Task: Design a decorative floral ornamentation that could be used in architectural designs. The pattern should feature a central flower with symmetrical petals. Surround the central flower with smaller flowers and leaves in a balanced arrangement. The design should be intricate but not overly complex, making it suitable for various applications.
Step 190:
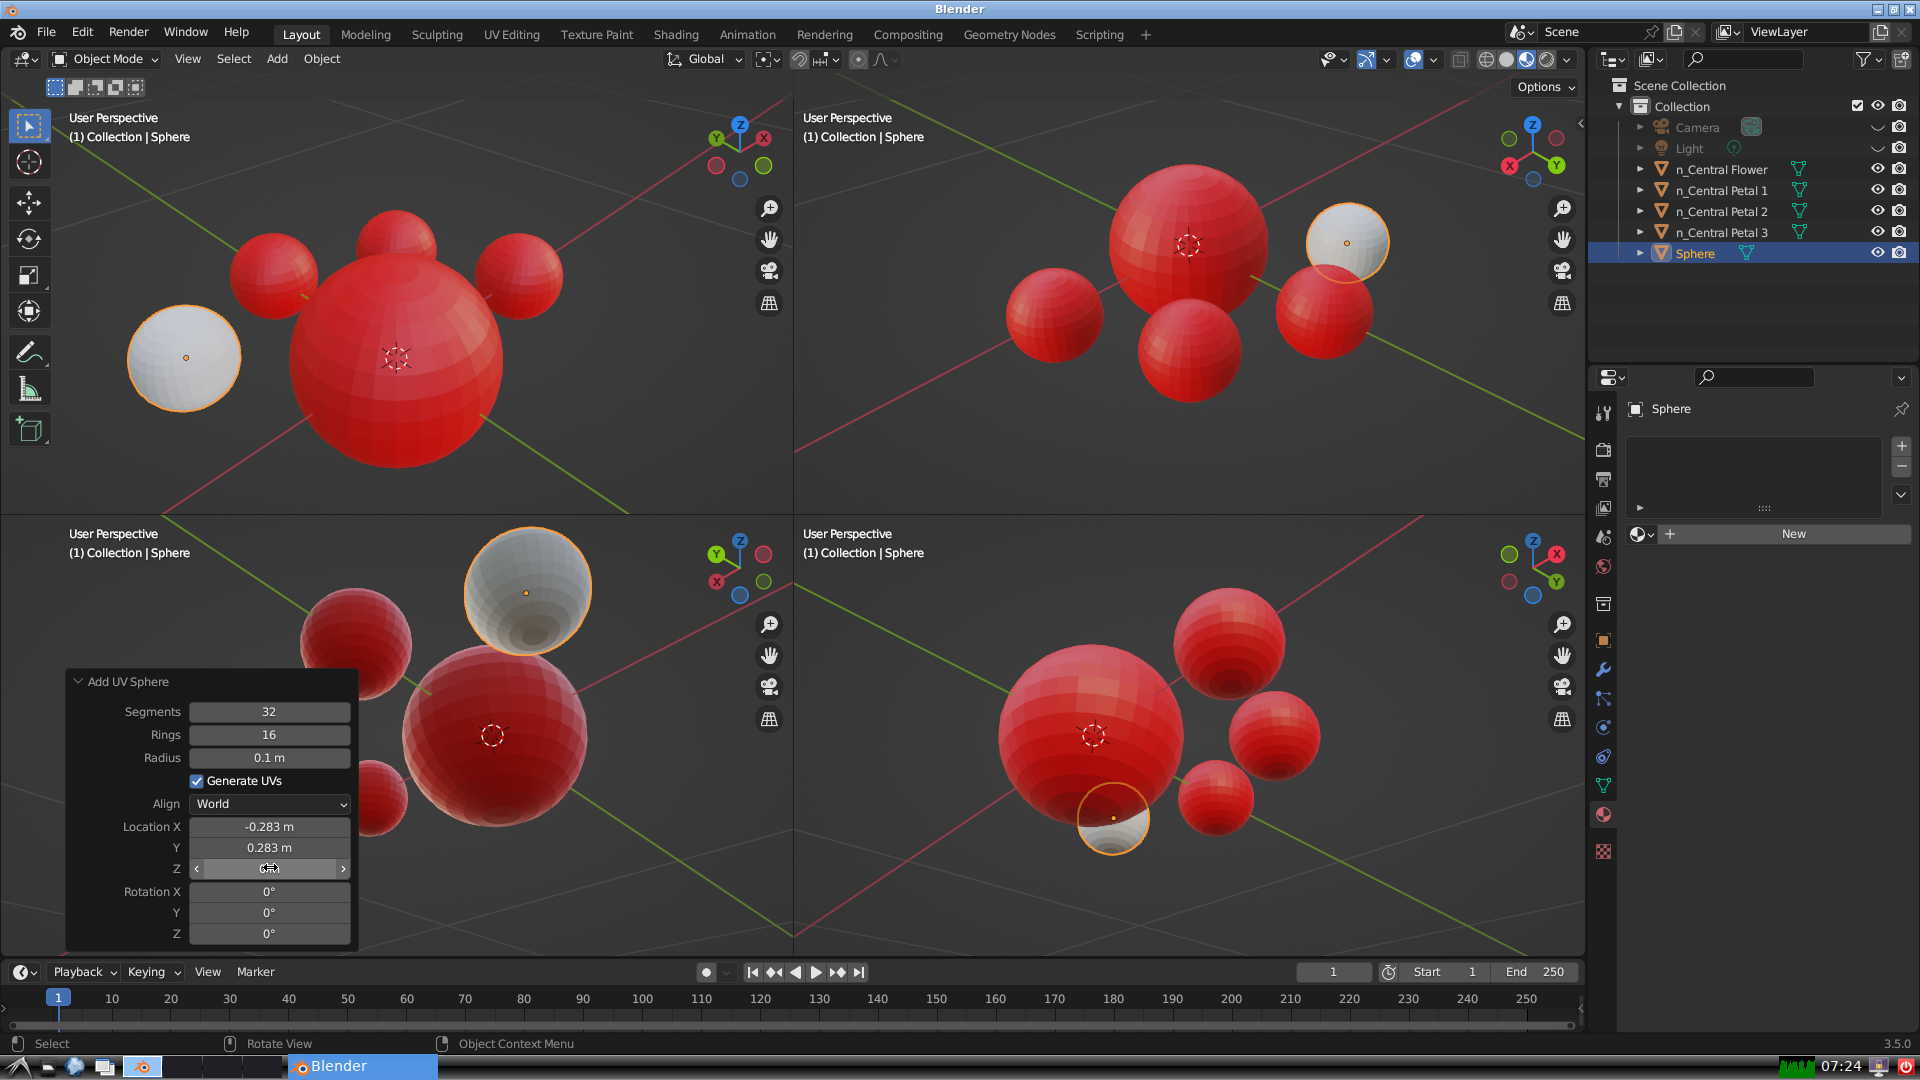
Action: click: no